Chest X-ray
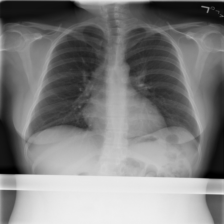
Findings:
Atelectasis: negative
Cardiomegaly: negative
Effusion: negative
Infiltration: negative
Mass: negative
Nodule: negative
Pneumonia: negative
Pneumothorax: negative
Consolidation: negative
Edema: negative
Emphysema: negative
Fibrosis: negative
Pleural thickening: negative
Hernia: negative